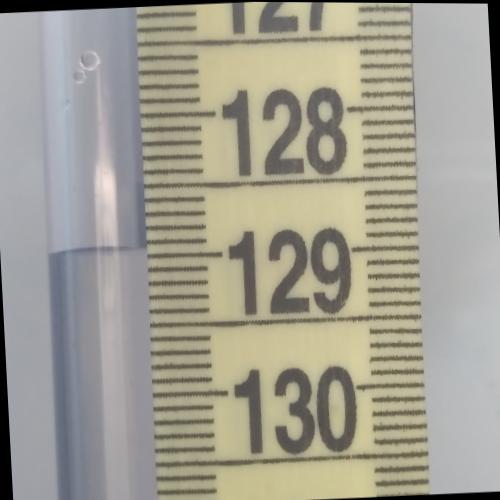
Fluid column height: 128.9 cm